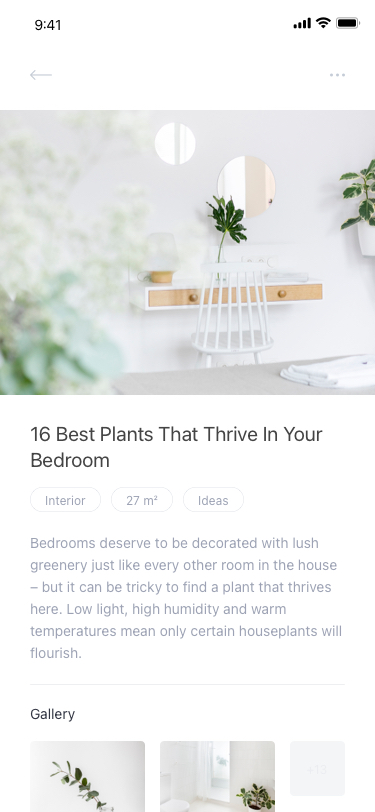
Text in this UI design:
+13
Gallery
Bedrooms deserve to be decorated with lush greenery just like every other room in the house – but it can be tricky to find a plant that thrives here. Low light, high humidity and warm temperatures mean only certain houseplants will flourish.
Interior
Ideas
27 m²
16 Best Plants That Thrive In Your Bedroom